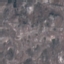
Label: HerbaceousVegetation